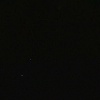
Label: space